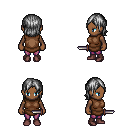
a pixel art fantasy rpg character, female body template, human, dark skin, brown tunic, magenta pants, gray long bangs hairstyle, maroon shoes, dagger, four views (front, back, left, right), 2x2 character sprite sheet, small pixel art, hard edges, no anti-aliasing